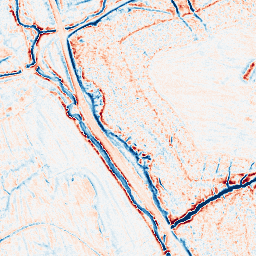
Category: edge_preserving
Decomposition family: anisotropic_diffusion
Decomposition parameters: iterations: 10
kappa: 100
gamma: 0.2
Upsampling method: bicubic_3x
Upsampling parameters: scale: 3
Upsampling scale: 3